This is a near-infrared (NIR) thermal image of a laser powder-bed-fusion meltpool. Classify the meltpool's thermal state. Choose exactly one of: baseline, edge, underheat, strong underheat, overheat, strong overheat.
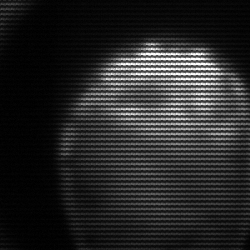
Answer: edge